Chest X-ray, PA view. Patient: 43 years old, sex F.
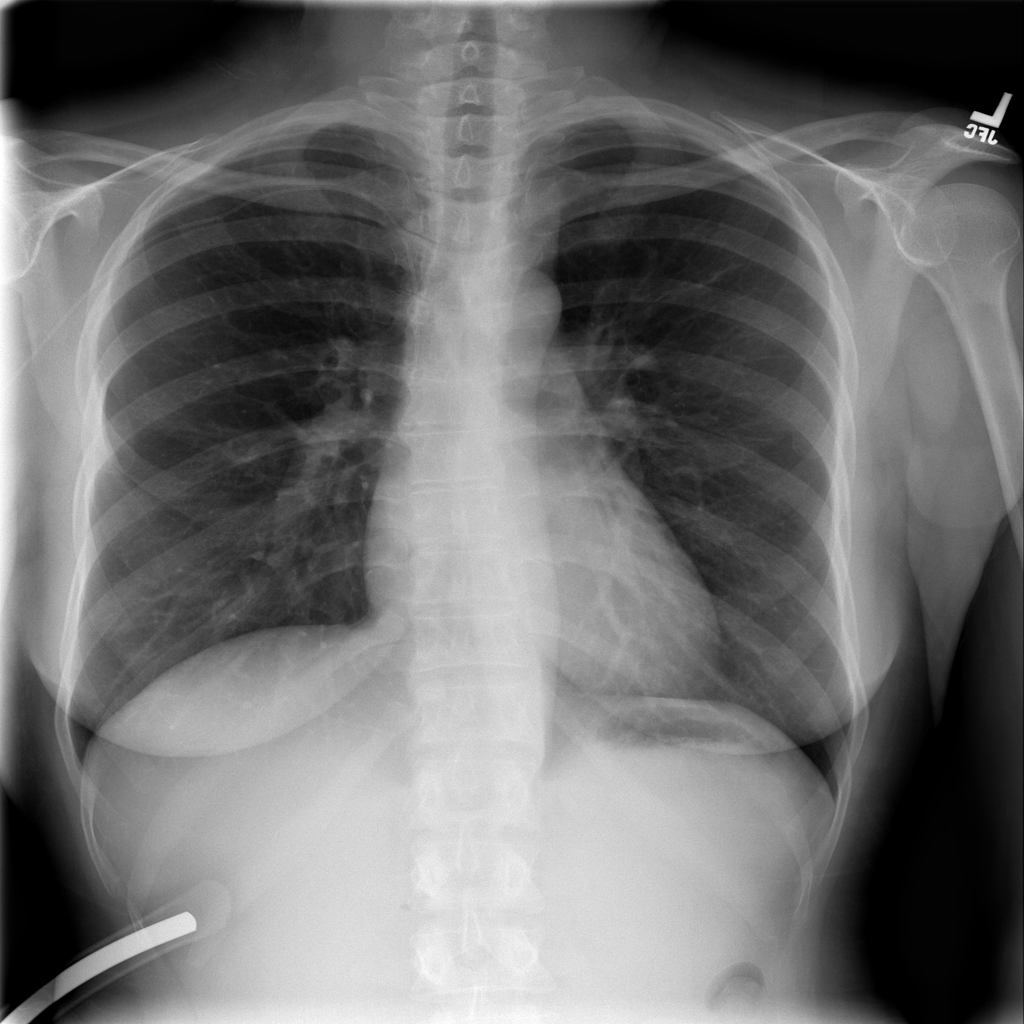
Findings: No Finding